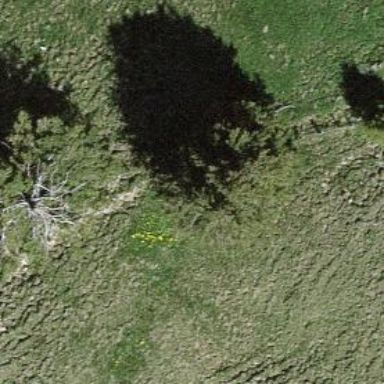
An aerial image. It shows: Needle-leaved tree in its natural environment.